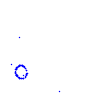
Particle: kaon